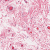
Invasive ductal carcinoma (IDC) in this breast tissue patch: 0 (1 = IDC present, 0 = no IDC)